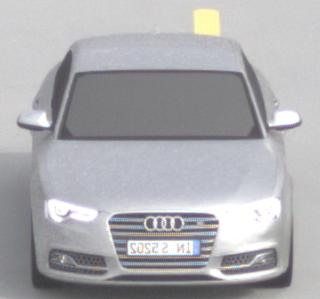
Make: Audi
Model: S5
Detailed model: F5
Model produced from: 2016
Model produced until: 2019
Doors: 2
Color: white
Road condition: dry road
Daytime: morning or afternoon
Contrast: low contrast